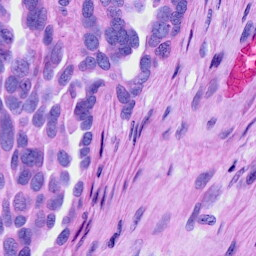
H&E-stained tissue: Ovarian